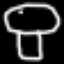
Label: mushroom